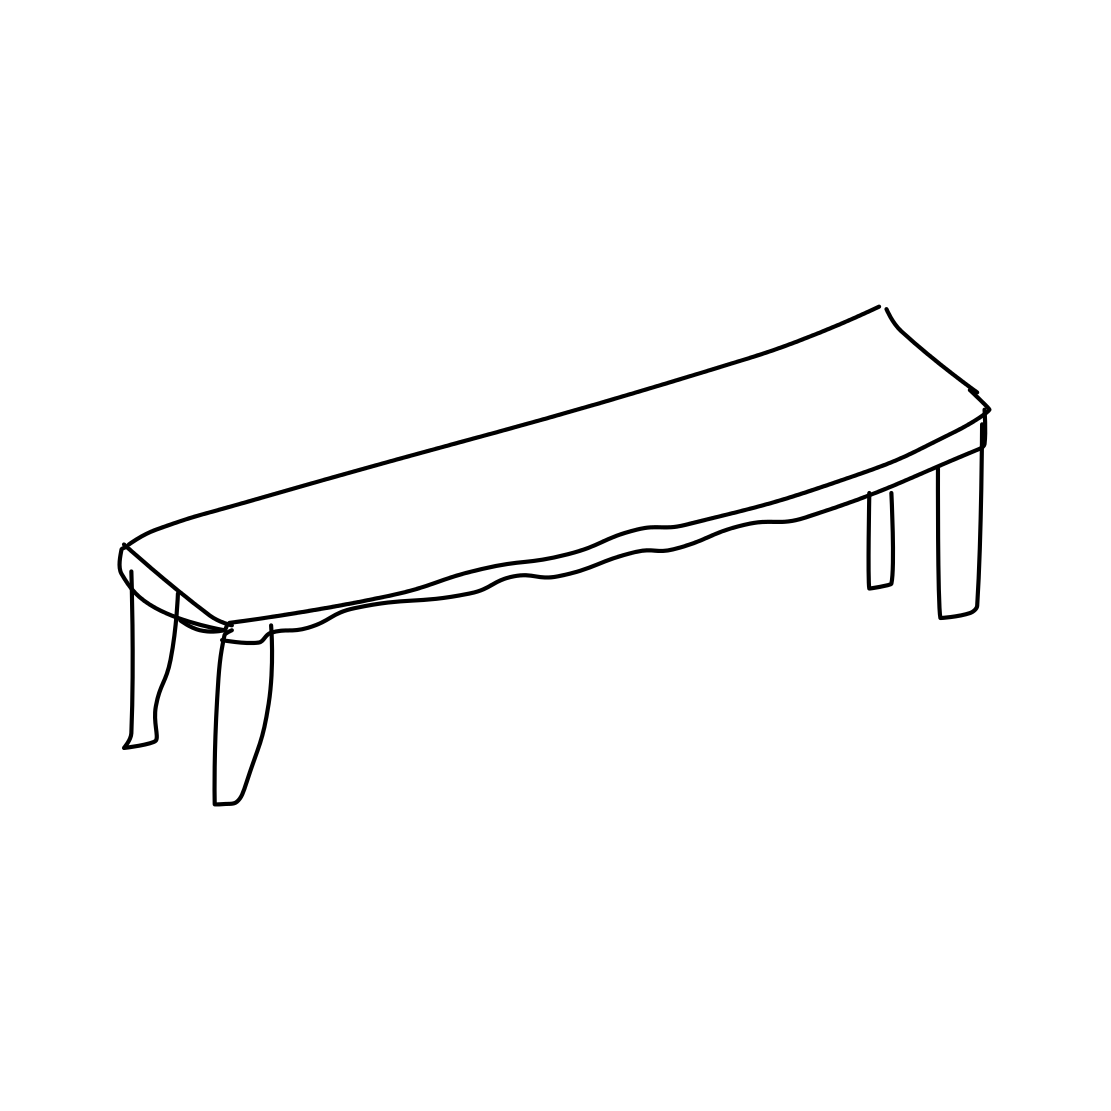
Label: bench